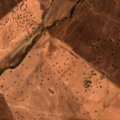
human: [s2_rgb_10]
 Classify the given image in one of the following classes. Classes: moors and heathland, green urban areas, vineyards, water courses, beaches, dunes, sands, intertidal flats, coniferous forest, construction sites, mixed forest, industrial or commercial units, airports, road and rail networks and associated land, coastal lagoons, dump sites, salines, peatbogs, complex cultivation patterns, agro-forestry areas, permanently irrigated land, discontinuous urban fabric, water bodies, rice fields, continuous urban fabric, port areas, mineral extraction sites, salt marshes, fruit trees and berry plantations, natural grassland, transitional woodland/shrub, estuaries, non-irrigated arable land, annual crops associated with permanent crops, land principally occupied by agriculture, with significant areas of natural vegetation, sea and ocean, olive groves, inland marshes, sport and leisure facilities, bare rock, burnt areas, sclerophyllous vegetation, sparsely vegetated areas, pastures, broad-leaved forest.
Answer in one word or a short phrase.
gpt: non-irrigated arable land, agro-forestry areas